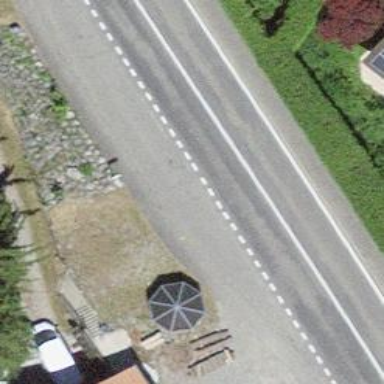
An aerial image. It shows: Bus stop with shelter. It is platform for public transport.